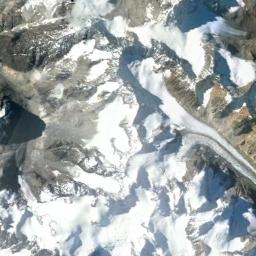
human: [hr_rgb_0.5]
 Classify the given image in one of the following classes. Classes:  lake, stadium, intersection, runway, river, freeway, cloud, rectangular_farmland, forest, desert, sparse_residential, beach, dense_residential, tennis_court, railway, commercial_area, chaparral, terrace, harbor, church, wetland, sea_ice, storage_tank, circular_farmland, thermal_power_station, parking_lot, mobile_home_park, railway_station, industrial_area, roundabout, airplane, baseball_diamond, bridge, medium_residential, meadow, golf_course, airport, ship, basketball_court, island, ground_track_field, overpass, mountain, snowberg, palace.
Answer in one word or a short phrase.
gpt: snowberg